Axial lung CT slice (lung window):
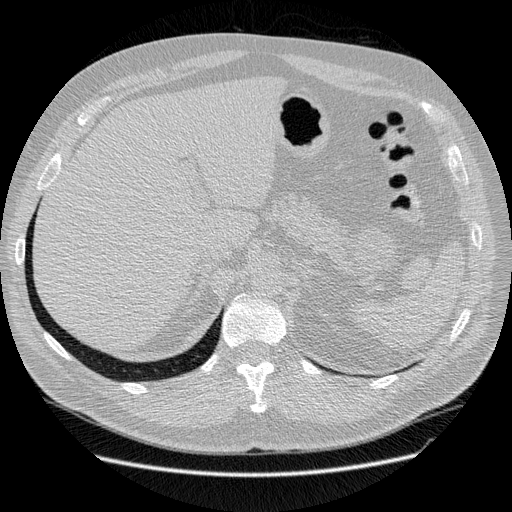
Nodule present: no